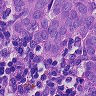
Metastatic tissue present: yes